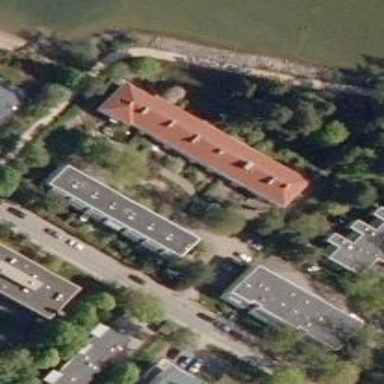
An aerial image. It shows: Hipped-roof building with apartments.